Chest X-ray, PA view. Patient: 38 years old, sex M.
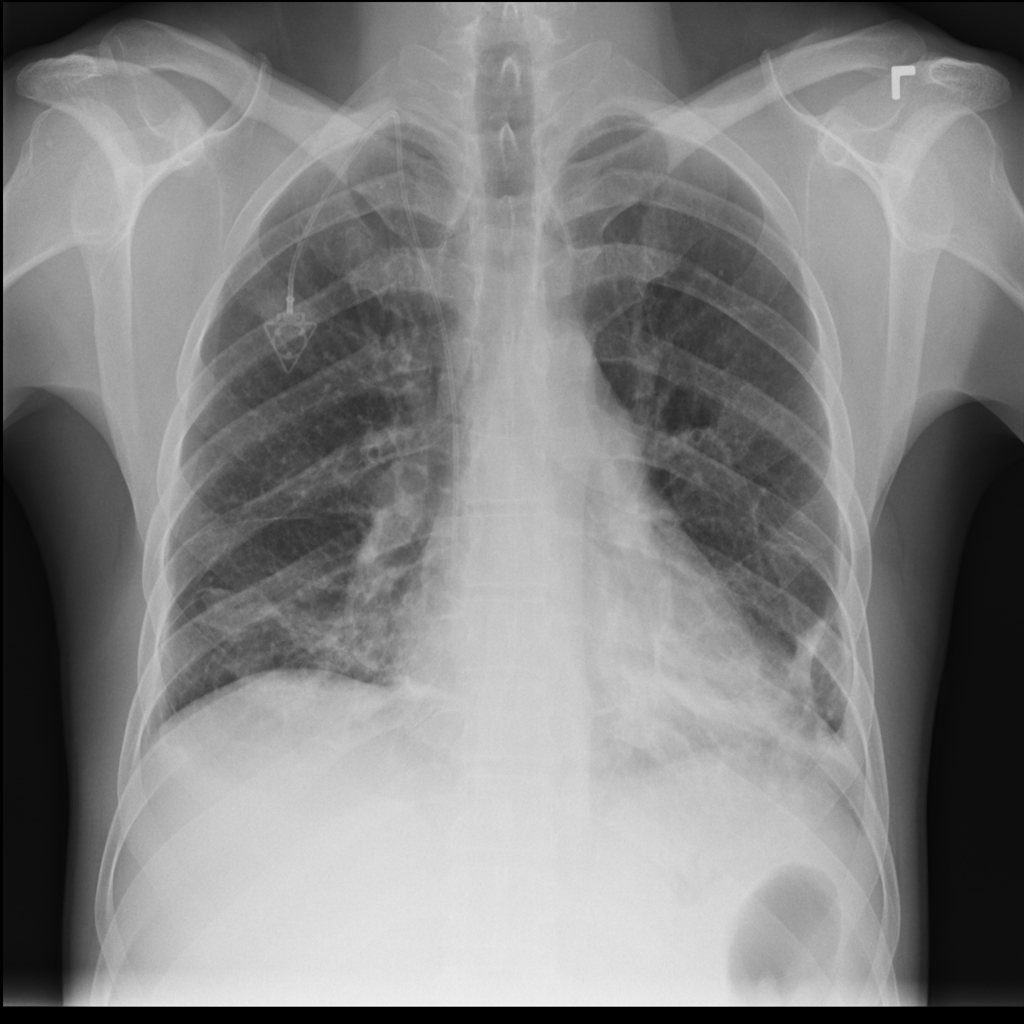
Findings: No Finding